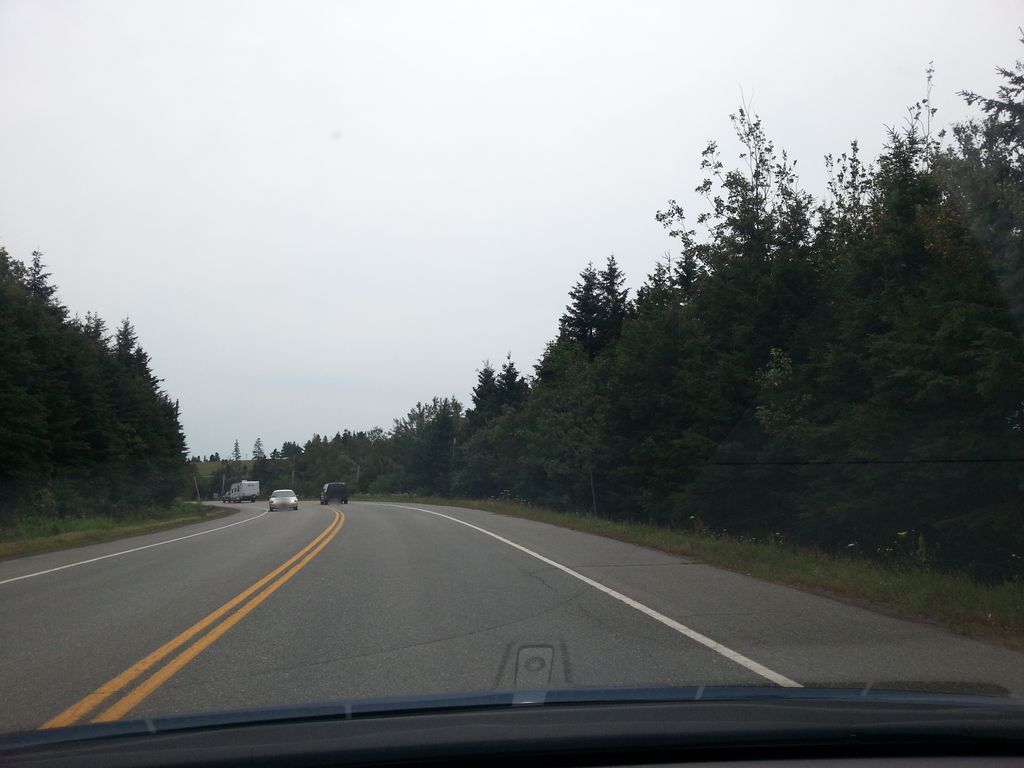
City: charlottetown